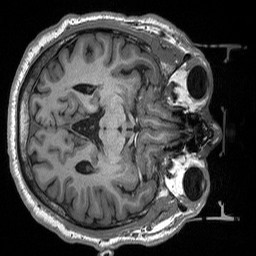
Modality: T1w
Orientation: axial
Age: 49
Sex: male
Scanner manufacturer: siemens
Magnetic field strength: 3 T
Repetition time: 2.53 s
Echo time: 0.00219 s